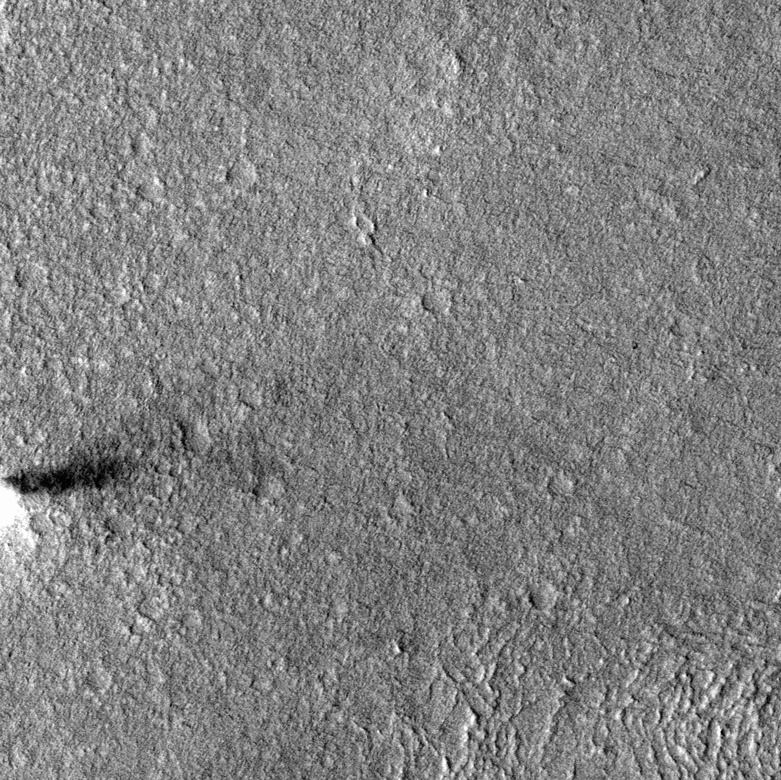
Label: dustdevil